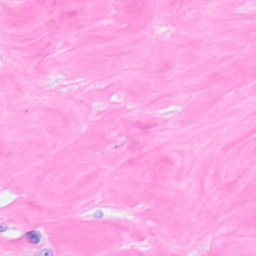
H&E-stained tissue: Breast